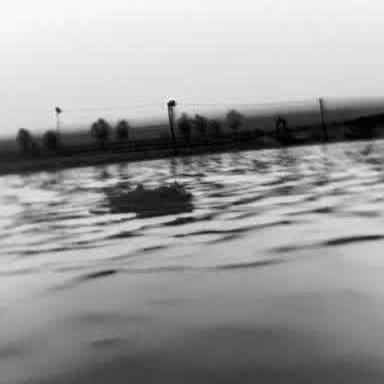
There is a container_ship in the infrared image.